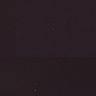
Metastatic tissue present: no